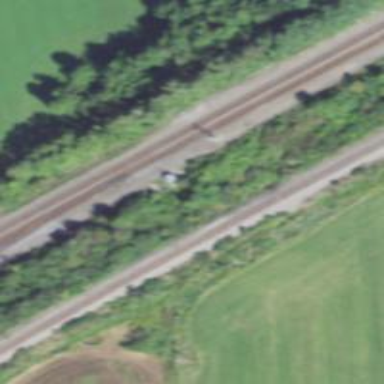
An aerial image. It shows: Railway spur junction.